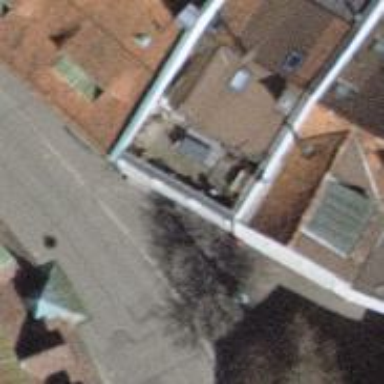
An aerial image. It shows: Bar.